Field crop: tomato
Growth stage: 1
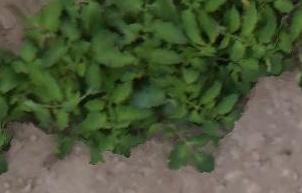
Species: tomato